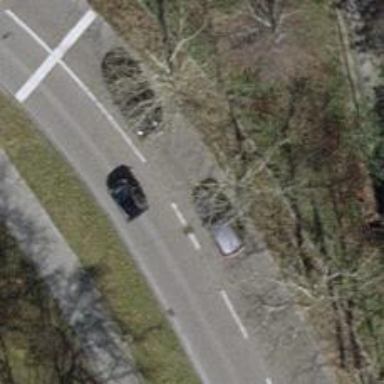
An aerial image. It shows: Primary highway with asphalt surface. It includes shared lane for cyclists and separate sidewalks on both sides.